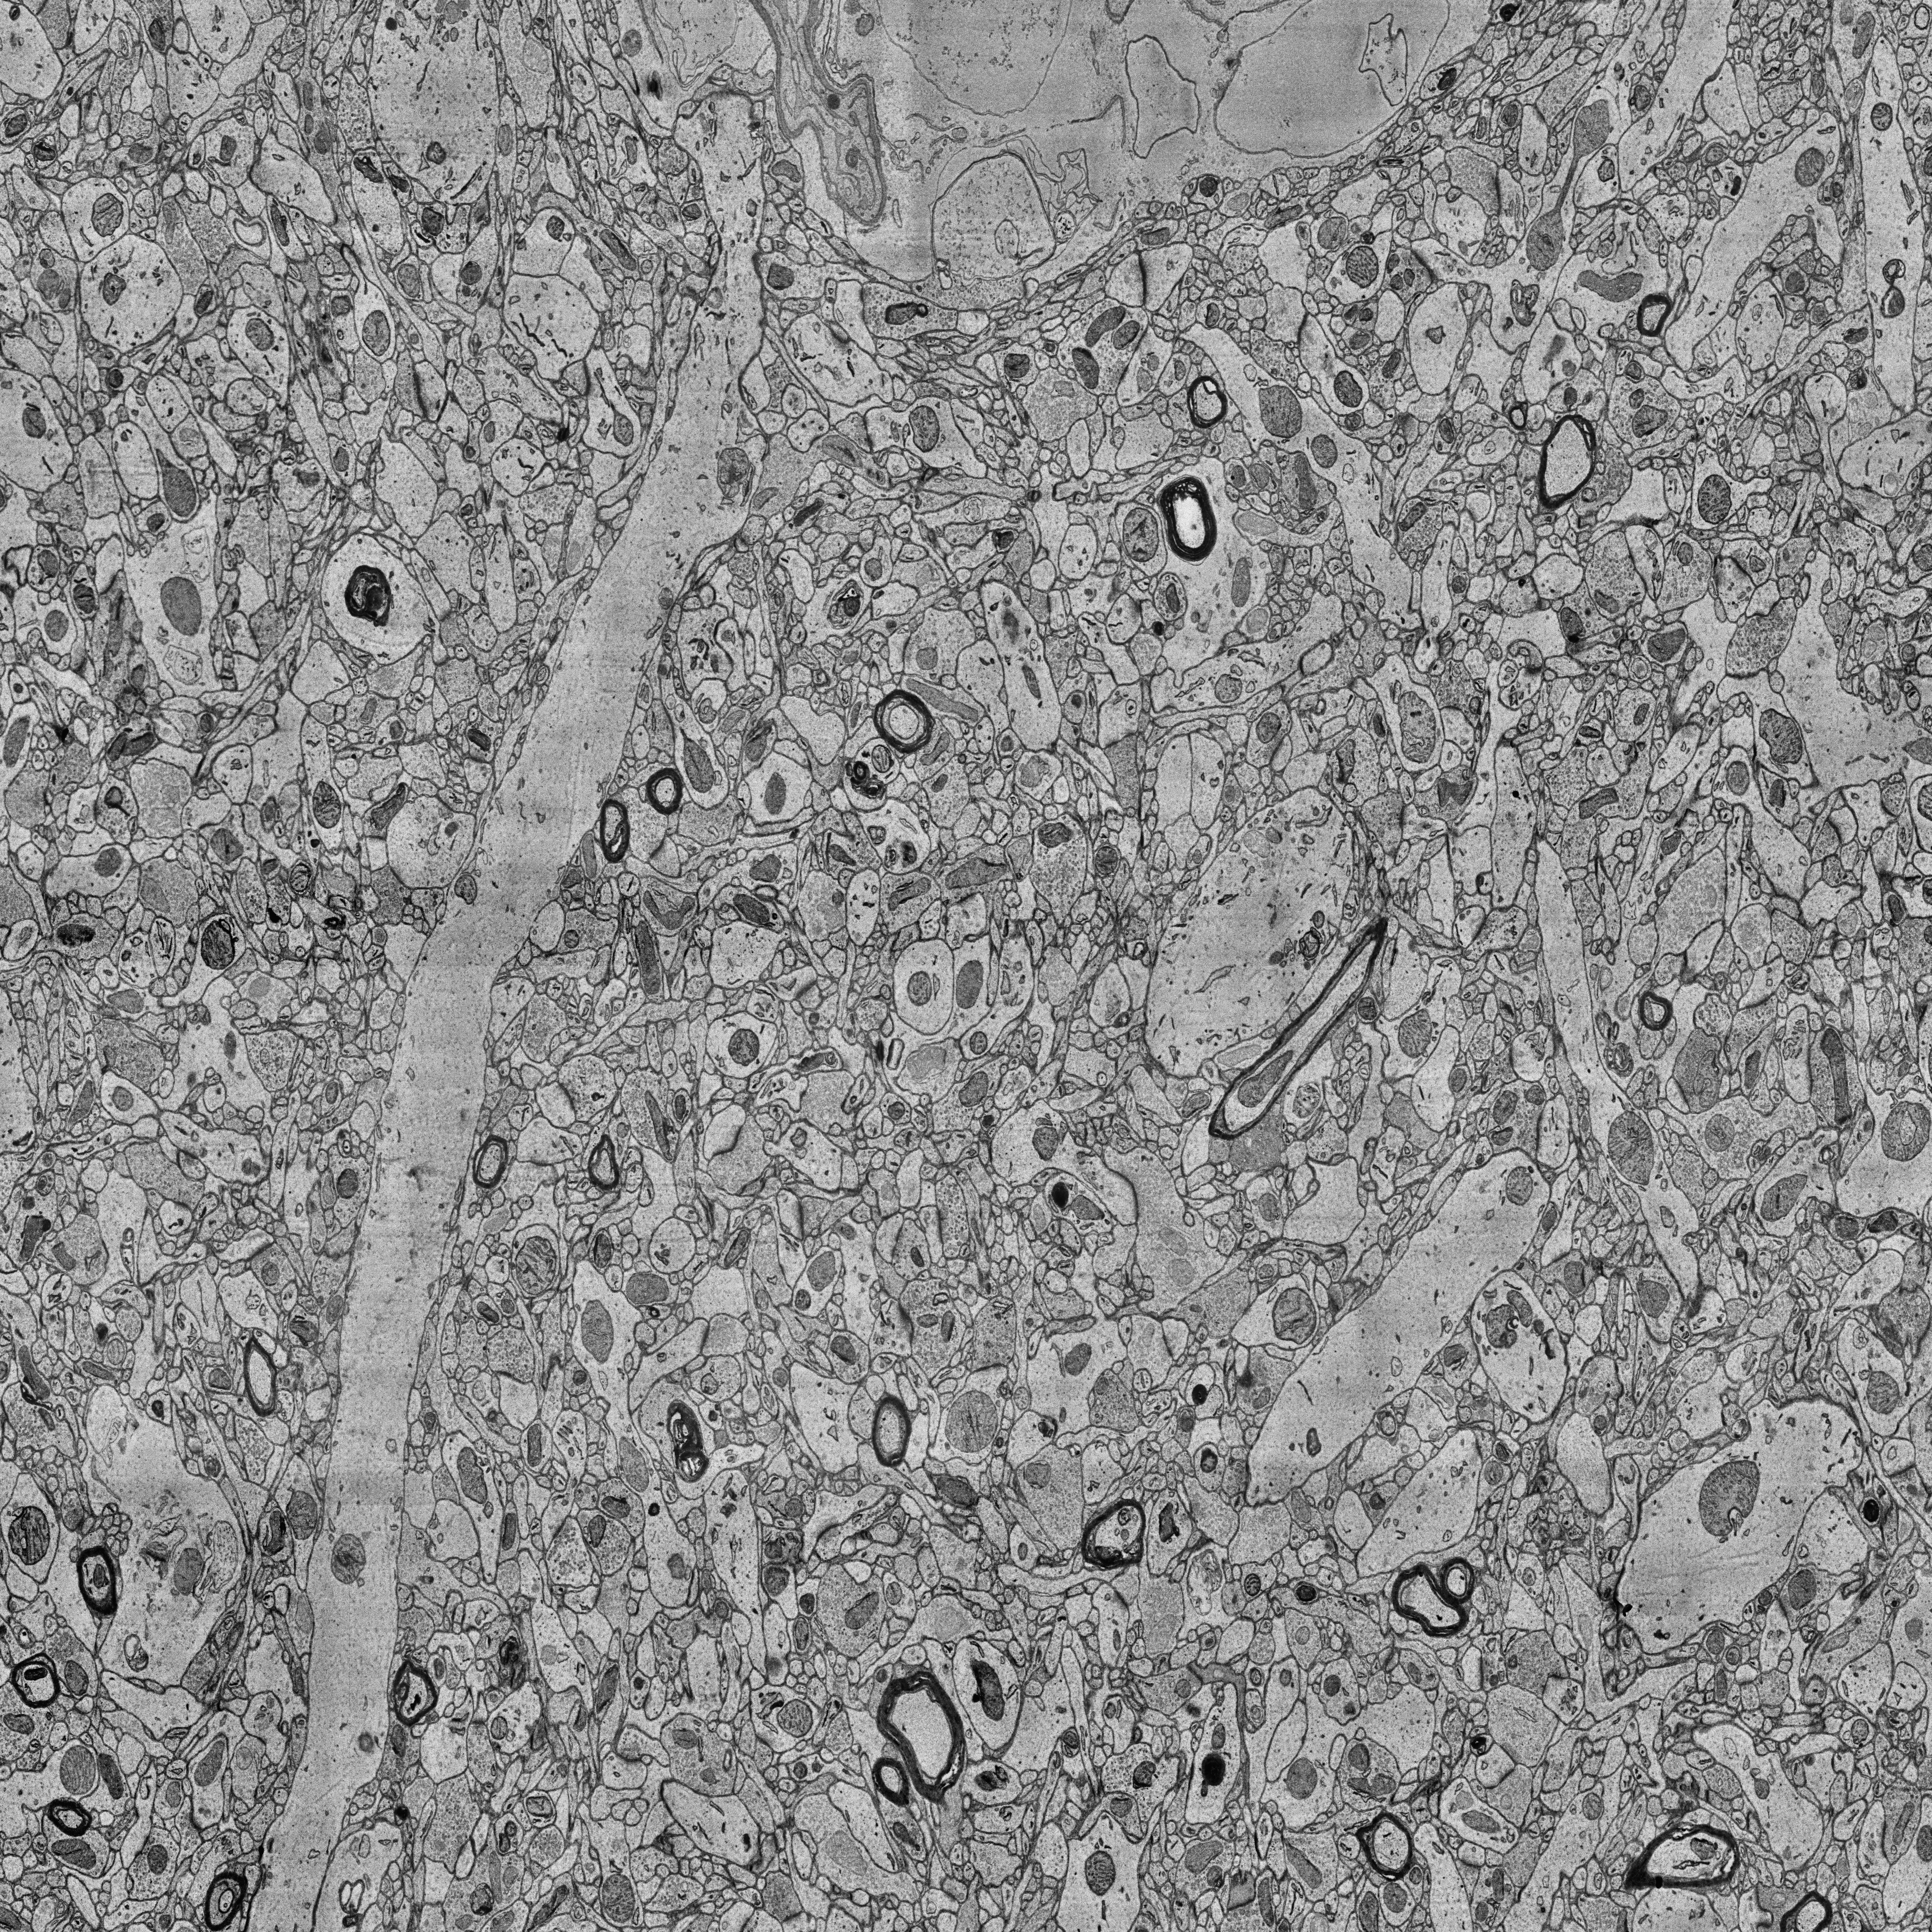
Electron microscopy slice of human cortex tissue
Slice depth (z): 92
Mitochondria instances in slice: 473